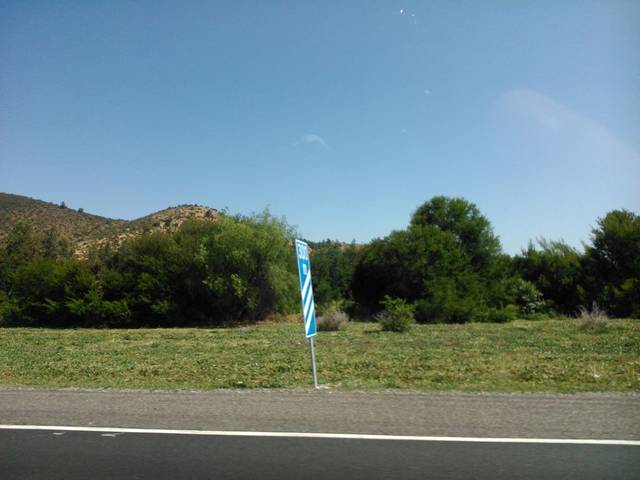
Region: Chile
Coordinates: -33.67, -71.16